Question: i have a rich text box that displays items.These items have column names.The column names are loaded when the form loads.They hold values as rows.These rows are appended at a click of a button (when add button is clicked).
At the bottom,let me say i have another field(total amount) in the rtb which displays total value of a Amount column.This is also displayed when calculate button is clicked.
If someone wants to add another row to be calculated it would create the format displayed.so i wanted to clear the total amount field when another item gets added.Is there a way to do that.

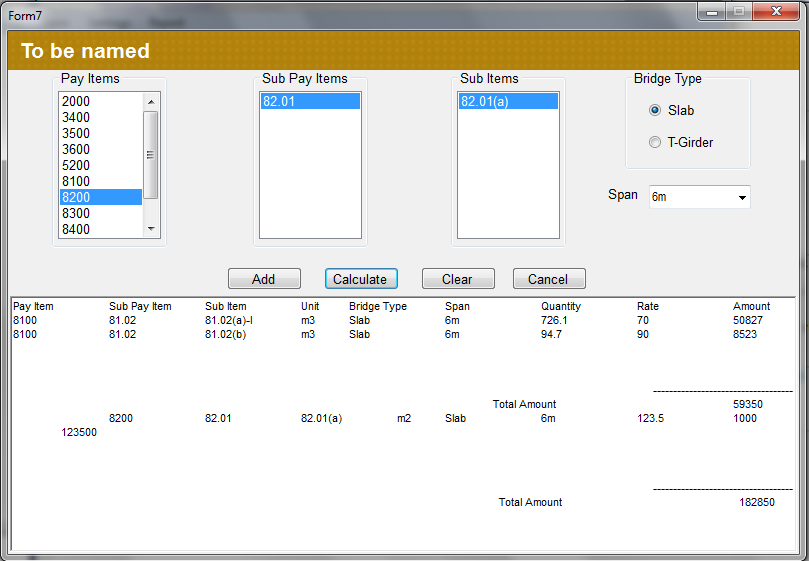
Answer: Richtextbox1.text = mid(Richtextbox1.text,1,len(richtextbox1.text)-x) & NewTotal
Where x is the length of the previous total and NewTotal is the new total string.
Edit (see comments):
Use this code to solve your issue:
'''
dim numberofcolumns as integer = listview1.ColumnHeaders.Count
dim str(numberofcolumns-1) as string
str(numberofcolumns-2) = "TotalAmount"
str(numberofcolumns-1) = totalammountvariable
Dim itm As ListViewItem
itm = New ListViewItem(str)
ListView1.Items.add(itm)
'''